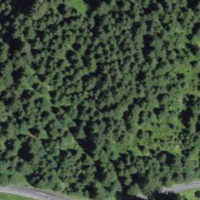
EUNIS habitat code: 43
Species observed at this site:
Petasites hybridus